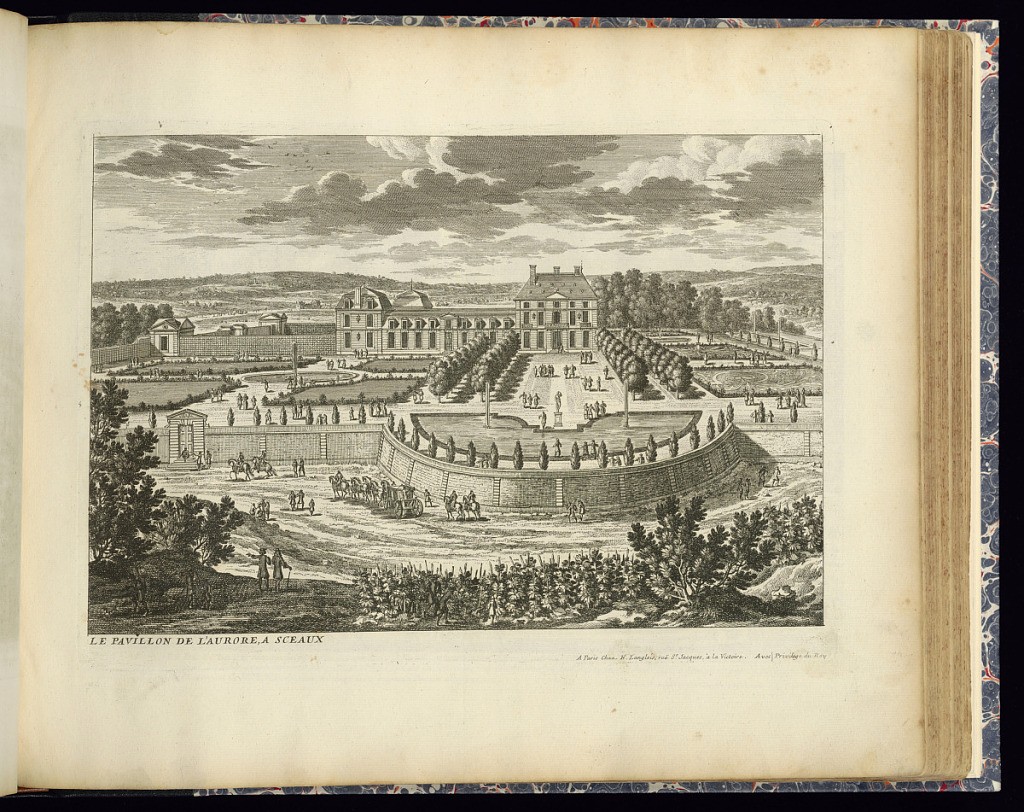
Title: LE PAVILLON DE L’AURORE, A SCEAUX
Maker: Adam Perelle, French, 1638 – 1695
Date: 1674–1683
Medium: Etching on laid paper
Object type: Print
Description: View of a garden pavilion or building in the gardens at Sceaux. The building is in the far center with trees, fountains, parterre planting, and statues in the foreground framed by walls. Figures throughout with horseman and a horse drawn carriage in the foreground beyond the wall. Landscape with buildings in the background. The plate is titled below.